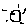
Label: sun